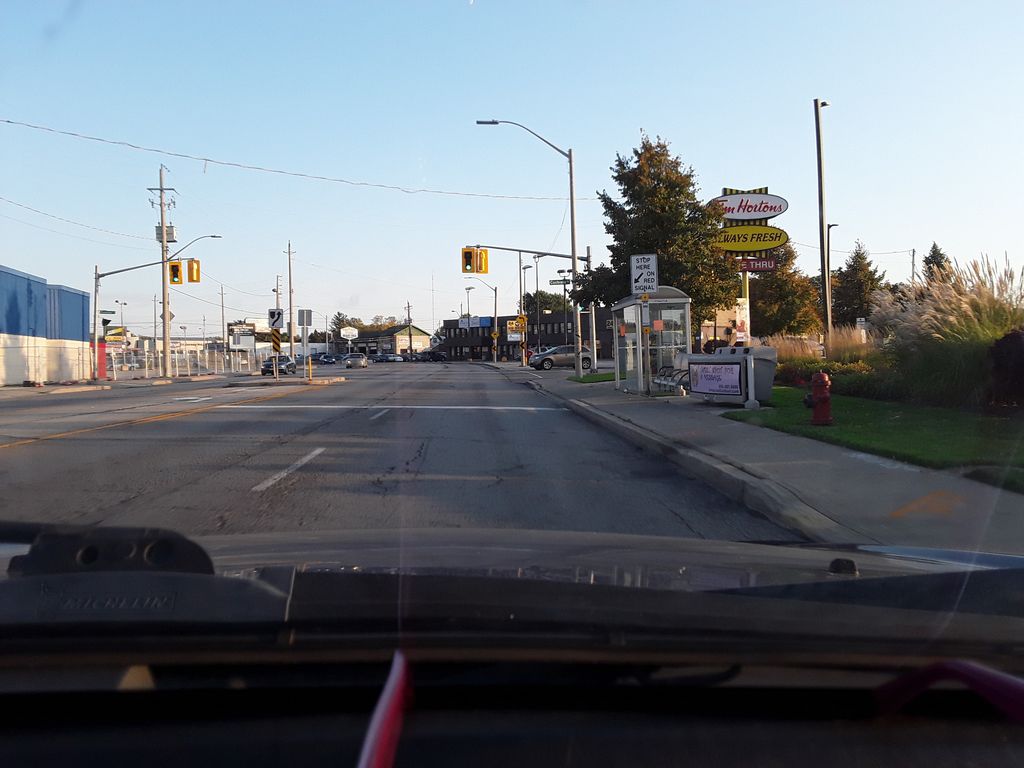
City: hamilton